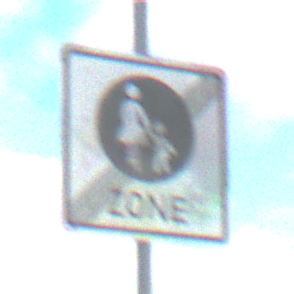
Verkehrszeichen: EndeFussgaengerzone
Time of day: SunriseSunset
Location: Outdoor (RoadRail)
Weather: PartlyCloudy
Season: NotSpecified
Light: Natural